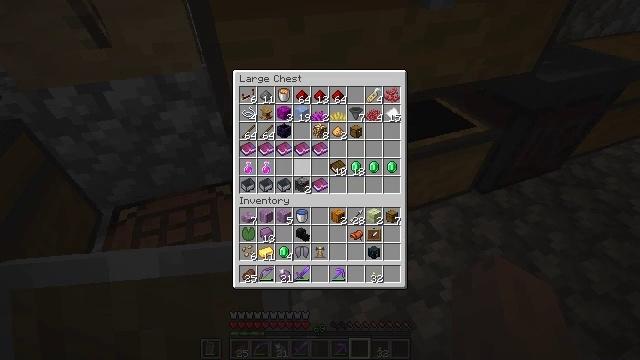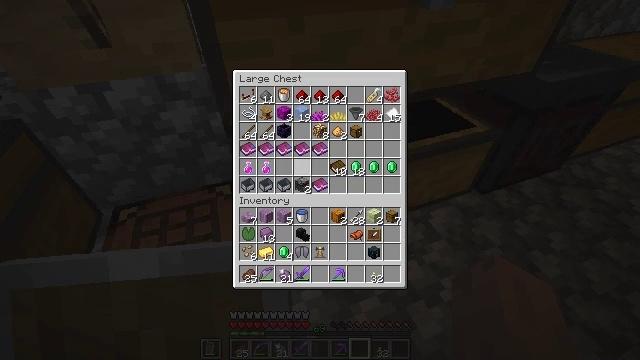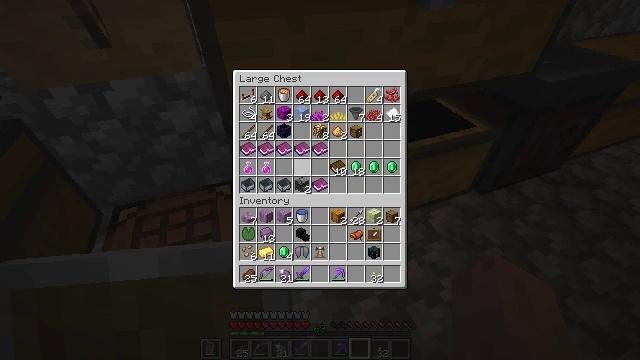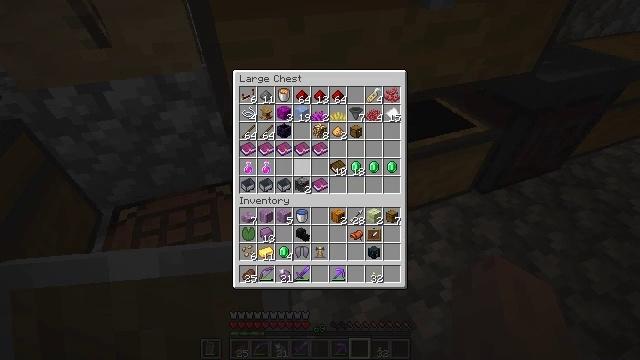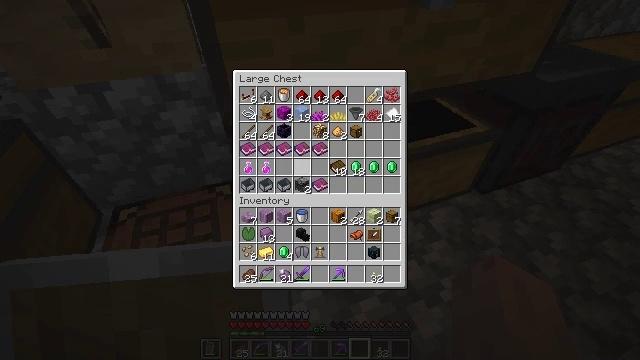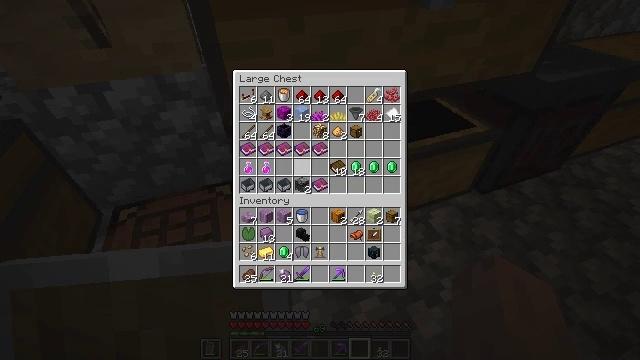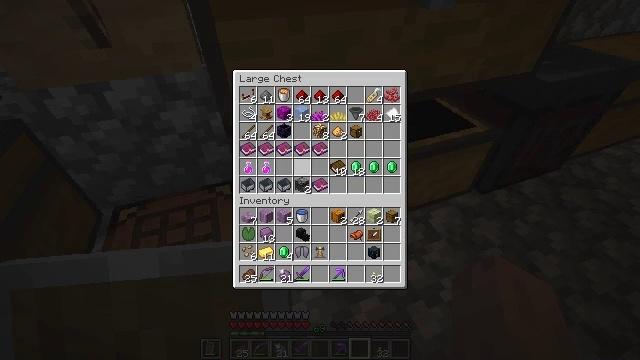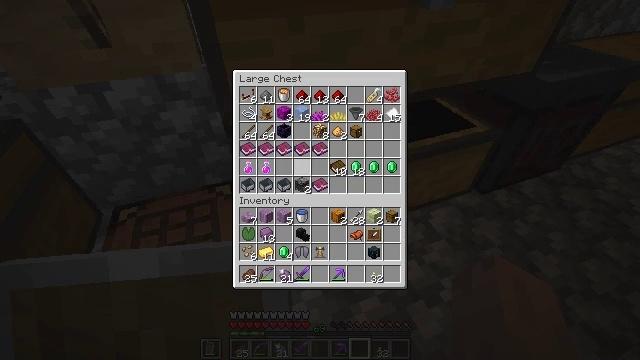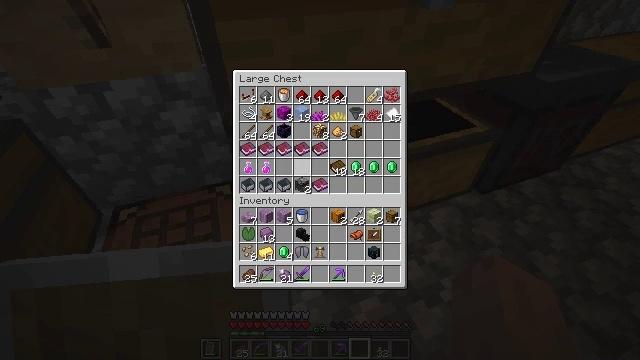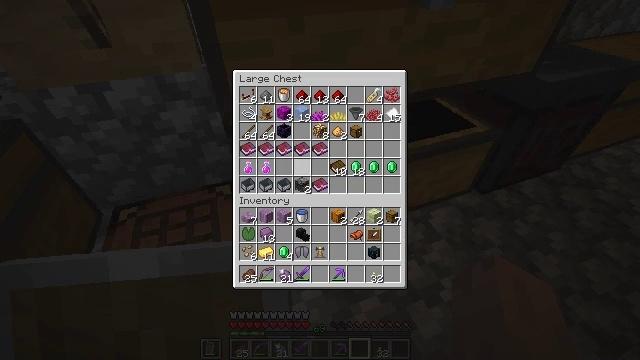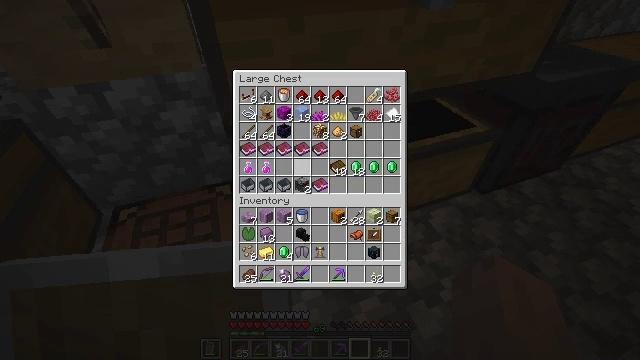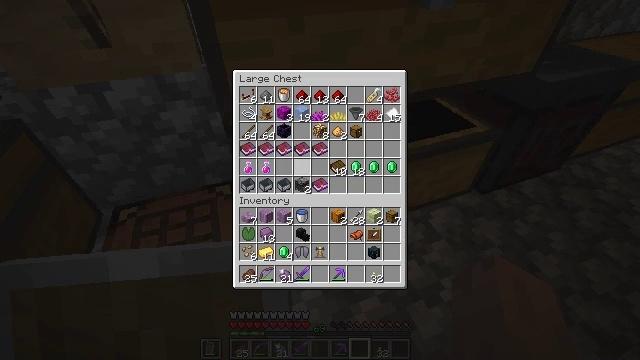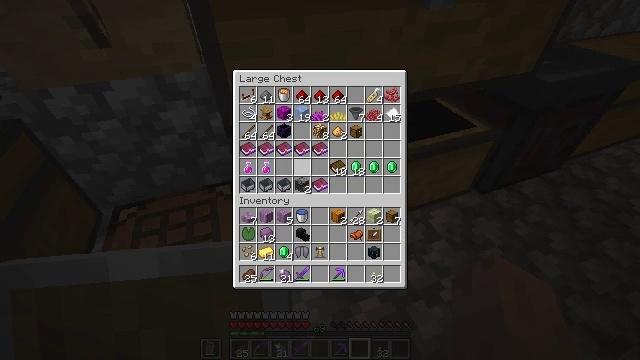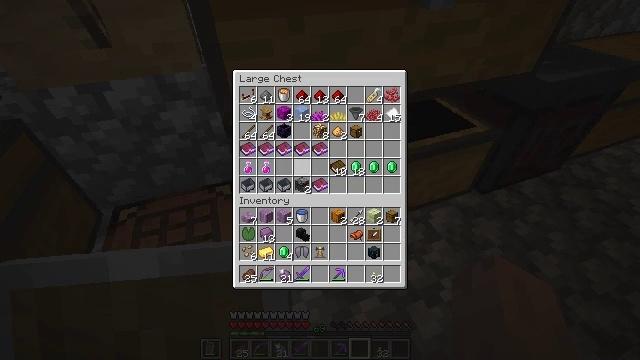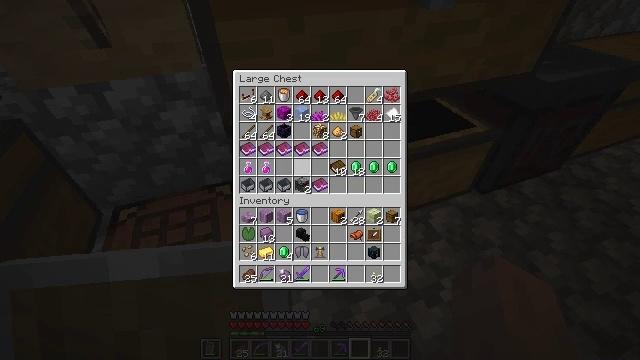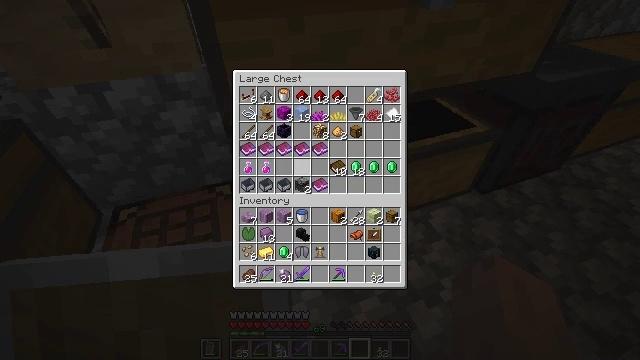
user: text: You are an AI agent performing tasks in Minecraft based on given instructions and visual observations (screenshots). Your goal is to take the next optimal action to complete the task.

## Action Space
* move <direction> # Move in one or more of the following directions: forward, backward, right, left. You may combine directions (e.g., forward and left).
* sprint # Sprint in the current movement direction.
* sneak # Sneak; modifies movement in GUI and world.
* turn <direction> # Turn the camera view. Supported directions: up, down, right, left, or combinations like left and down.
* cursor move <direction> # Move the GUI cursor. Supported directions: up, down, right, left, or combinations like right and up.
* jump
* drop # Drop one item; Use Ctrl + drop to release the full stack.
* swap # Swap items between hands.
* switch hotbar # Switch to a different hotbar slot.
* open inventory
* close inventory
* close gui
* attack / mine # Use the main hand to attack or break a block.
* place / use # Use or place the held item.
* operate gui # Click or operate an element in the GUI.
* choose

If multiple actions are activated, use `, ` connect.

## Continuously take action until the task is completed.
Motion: motion action
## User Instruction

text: Open the crafting table and create a shulker box.
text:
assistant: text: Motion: no_op
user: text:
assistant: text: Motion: no_op
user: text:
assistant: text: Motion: no_op
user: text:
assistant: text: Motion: no_op
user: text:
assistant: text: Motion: no_op
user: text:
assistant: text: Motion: no_op
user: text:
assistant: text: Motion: no_op
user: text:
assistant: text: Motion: no_op
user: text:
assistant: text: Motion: no_op
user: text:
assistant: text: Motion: no_op
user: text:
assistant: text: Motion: no_op
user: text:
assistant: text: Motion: no_op
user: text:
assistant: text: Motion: no_op
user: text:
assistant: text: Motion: no_op
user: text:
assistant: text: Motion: no_op
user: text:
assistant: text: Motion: no_op
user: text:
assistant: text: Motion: no_op
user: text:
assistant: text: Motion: no_op
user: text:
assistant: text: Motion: no_op
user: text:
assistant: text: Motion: no_op
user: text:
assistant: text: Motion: no_op
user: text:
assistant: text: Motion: no_op
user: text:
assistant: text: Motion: no_op
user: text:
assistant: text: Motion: no_op
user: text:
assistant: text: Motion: no_op
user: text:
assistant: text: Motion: no_op
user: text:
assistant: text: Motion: no_op
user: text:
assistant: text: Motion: no_op
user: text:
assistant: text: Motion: no_op
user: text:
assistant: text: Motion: no_op